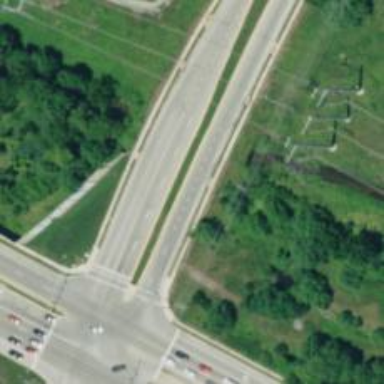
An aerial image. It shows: Tertiary road with asphalt surface.